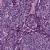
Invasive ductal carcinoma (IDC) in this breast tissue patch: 0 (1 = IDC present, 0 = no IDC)